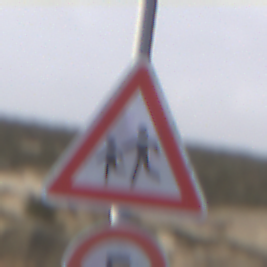
Verkehrszeichen: KinderRechts
Zusatzzeichen unten: Geschwindigkeit5
Umgebung: Outdoor, Nature
Tageszeit: Midday
Wetter: PartlyCloudy
Licht: Natural
Jahreszeit: NotSpecified
Kontrast: MediumContrast